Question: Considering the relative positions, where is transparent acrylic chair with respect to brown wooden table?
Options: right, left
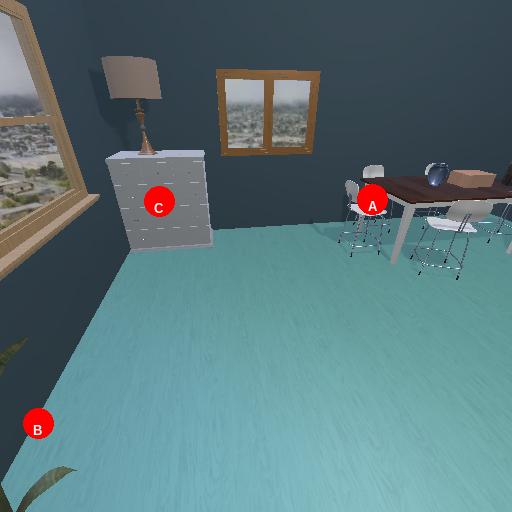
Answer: right